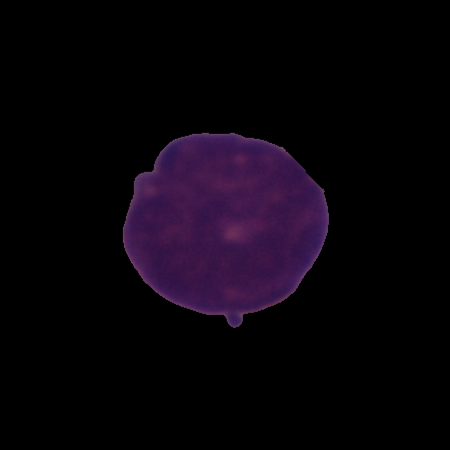
Label: cancer